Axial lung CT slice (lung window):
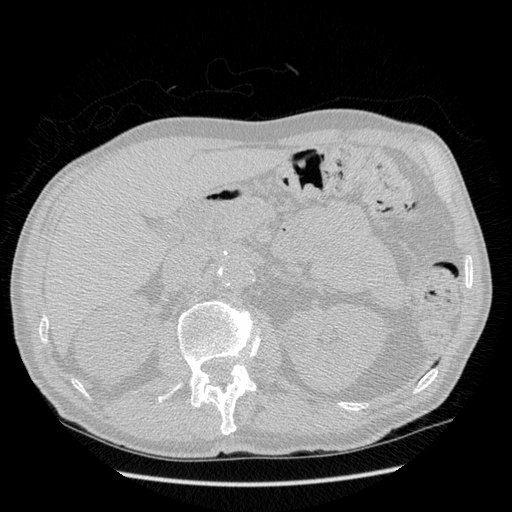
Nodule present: no